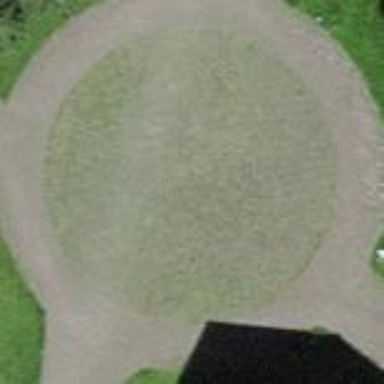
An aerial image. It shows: Cobblestone path.